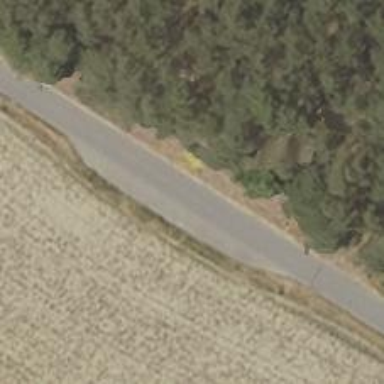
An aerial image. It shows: Passing place on the road.